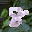
Label: 8